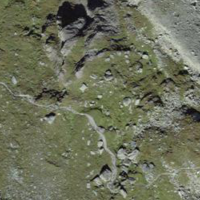
EUNIS habitat code: 31
Species observed at this site:
Achillea nana